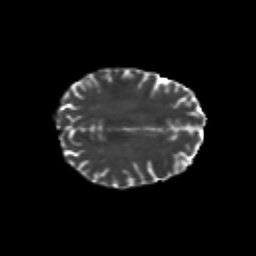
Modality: T2w
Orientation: axial
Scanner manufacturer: siemens
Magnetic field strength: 3 T
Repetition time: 6.8 s
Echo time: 0.093 s